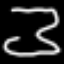
Label: hourglass